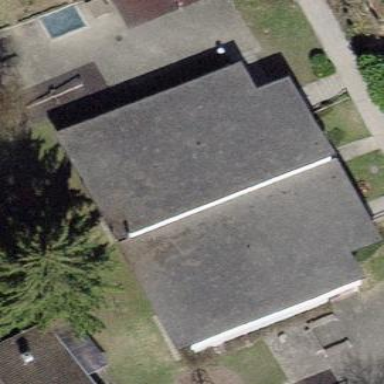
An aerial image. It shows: School building.